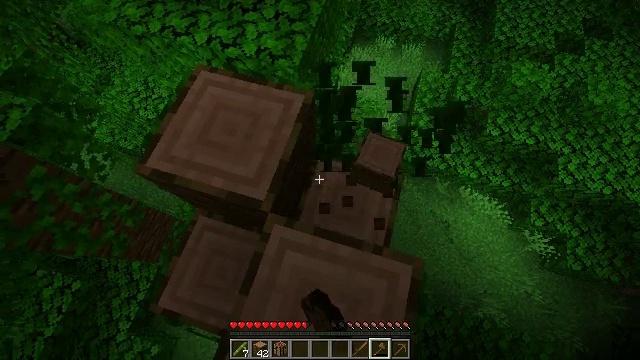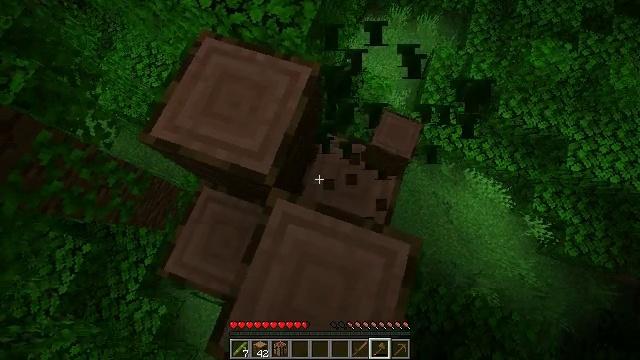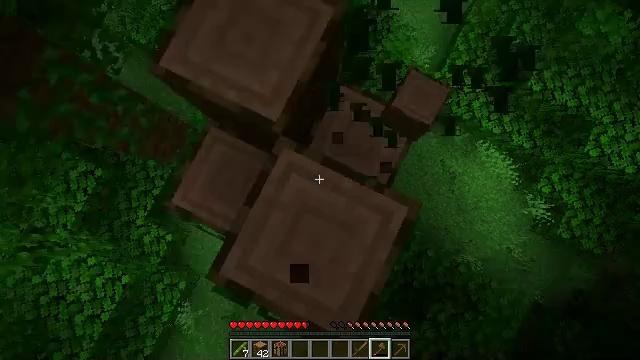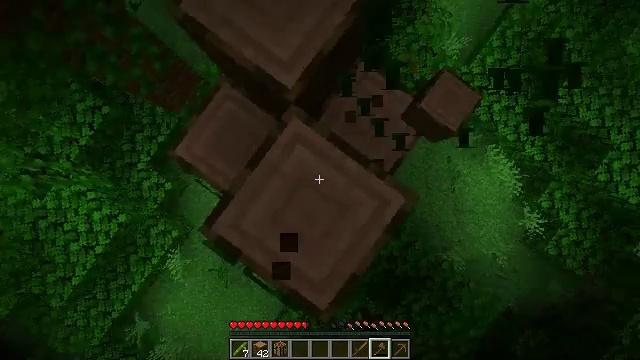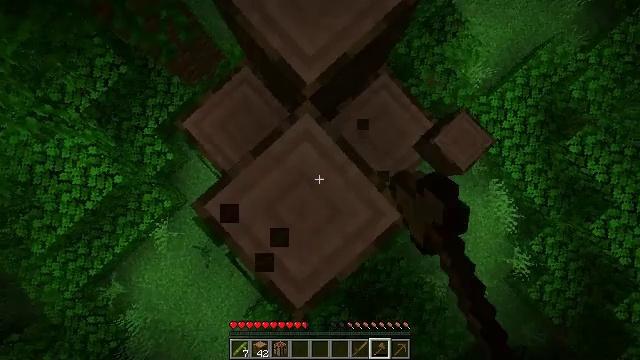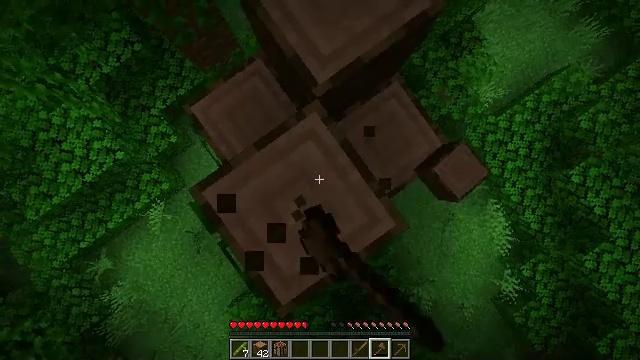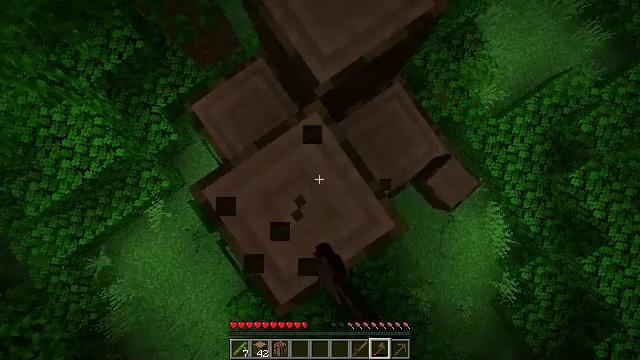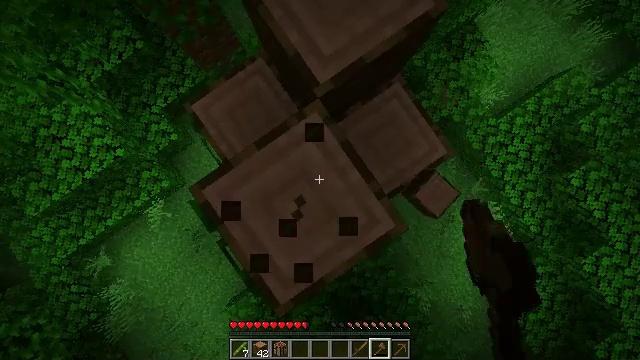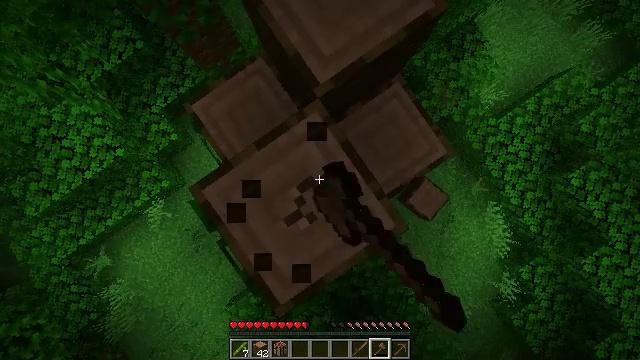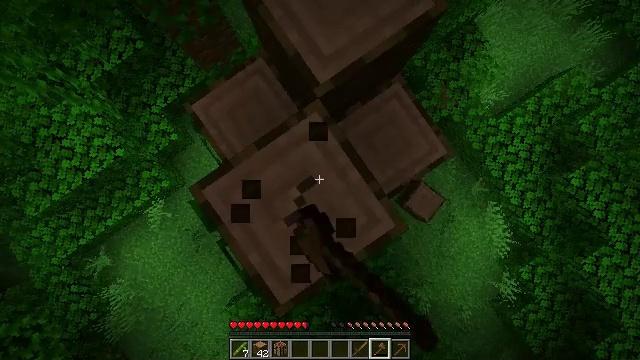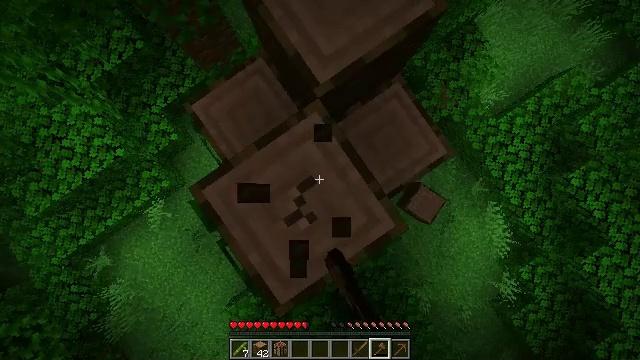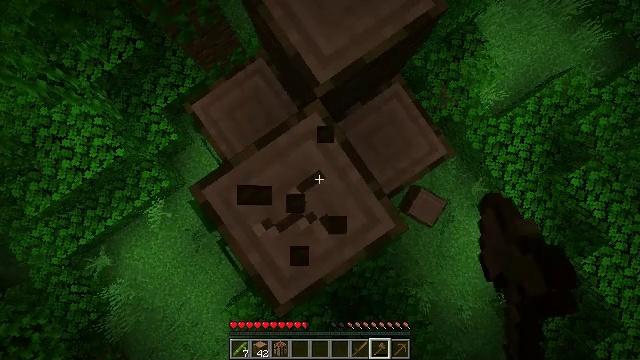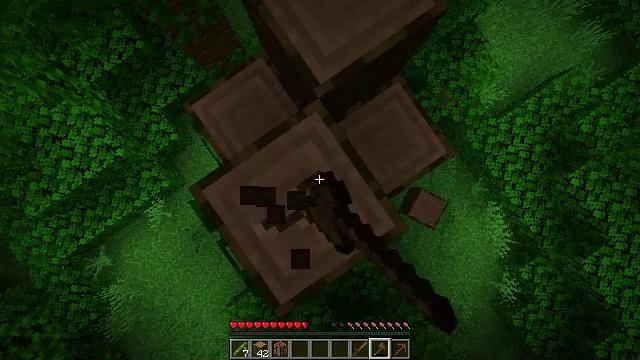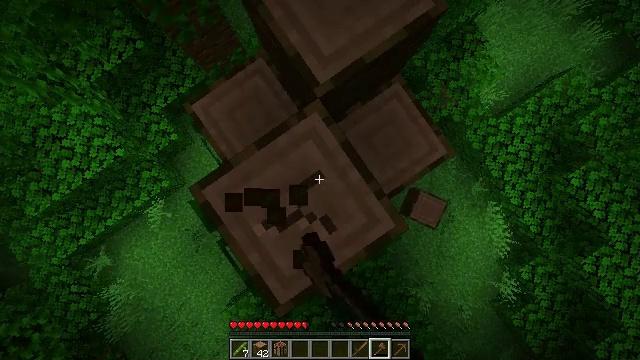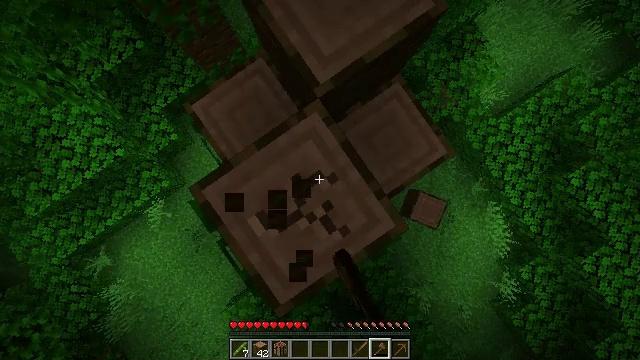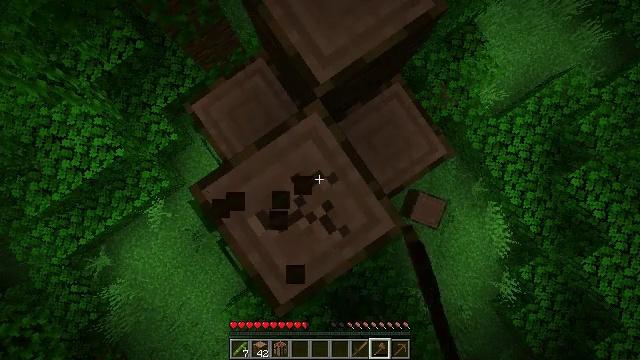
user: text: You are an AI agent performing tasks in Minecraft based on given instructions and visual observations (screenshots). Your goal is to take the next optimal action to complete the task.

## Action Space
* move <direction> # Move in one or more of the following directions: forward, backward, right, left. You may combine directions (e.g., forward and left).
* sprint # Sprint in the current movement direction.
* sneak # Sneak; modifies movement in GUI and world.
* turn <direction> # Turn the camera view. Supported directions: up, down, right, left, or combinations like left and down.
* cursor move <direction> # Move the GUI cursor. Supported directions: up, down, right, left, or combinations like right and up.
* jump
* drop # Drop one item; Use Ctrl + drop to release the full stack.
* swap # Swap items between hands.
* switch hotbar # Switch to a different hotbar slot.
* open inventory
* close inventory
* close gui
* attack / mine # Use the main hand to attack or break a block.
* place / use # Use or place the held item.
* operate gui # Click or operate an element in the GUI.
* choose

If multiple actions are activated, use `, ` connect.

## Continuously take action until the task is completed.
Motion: motion action
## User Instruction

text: Break the jungle log to gather wood.
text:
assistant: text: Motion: turn left and down, attack / mine
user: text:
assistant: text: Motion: turn left and down, attack / mine
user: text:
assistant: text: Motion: turn left and down, attack / mine
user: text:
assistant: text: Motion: turn left and down, attack / mine
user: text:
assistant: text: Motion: turn left and down, attack / mine
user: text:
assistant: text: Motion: attack / mine
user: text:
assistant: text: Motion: attack / mine
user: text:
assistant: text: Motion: attack / mine
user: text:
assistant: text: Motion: attack / mine
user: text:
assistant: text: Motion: attack / mine
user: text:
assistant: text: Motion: attack / mine
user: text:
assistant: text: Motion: attack / mine
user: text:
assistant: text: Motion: attack / mine
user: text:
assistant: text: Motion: attack / mine
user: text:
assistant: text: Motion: attack / mine
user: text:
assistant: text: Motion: attack / mine
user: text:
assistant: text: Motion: attack / mine
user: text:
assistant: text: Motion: attack / mine
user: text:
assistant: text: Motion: attack / mine
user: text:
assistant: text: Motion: attack / mine
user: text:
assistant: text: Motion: attack / mine
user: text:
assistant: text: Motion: attack / mine
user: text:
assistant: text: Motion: attack / mine
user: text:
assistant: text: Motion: attack / mine
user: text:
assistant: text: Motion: attack / mine
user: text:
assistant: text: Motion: attack / mine
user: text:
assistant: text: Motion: attack / mine
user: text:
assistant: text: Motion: attack / mine
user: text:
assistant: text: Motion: attack / mine
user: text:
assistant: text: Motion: attack / mine